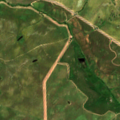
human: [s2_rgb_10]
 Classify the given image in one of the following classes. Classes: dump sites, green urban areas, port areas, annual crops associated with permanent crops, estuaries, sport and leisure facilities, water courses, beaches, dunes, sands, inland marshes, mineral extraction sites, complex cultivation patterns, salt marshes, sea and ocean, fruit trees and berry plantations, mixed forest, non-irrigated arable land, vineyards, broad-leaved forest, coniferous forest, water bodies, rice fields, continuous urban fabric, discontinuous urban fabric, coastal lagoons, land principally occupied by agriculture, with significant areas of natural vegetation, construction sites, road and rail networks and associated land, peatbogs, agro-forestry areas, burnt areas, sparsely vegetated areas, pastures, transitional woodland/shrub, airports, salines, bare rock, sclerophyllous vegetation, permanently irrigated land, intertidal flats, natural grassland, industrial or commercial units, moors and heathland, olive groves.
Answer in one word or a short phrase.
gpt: continuous urban fabric